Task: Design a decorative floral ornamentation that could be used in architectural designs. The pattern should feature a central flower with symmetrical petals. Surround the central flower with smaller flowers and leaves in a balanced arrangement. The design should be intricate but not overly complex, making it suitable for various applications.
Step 1645:
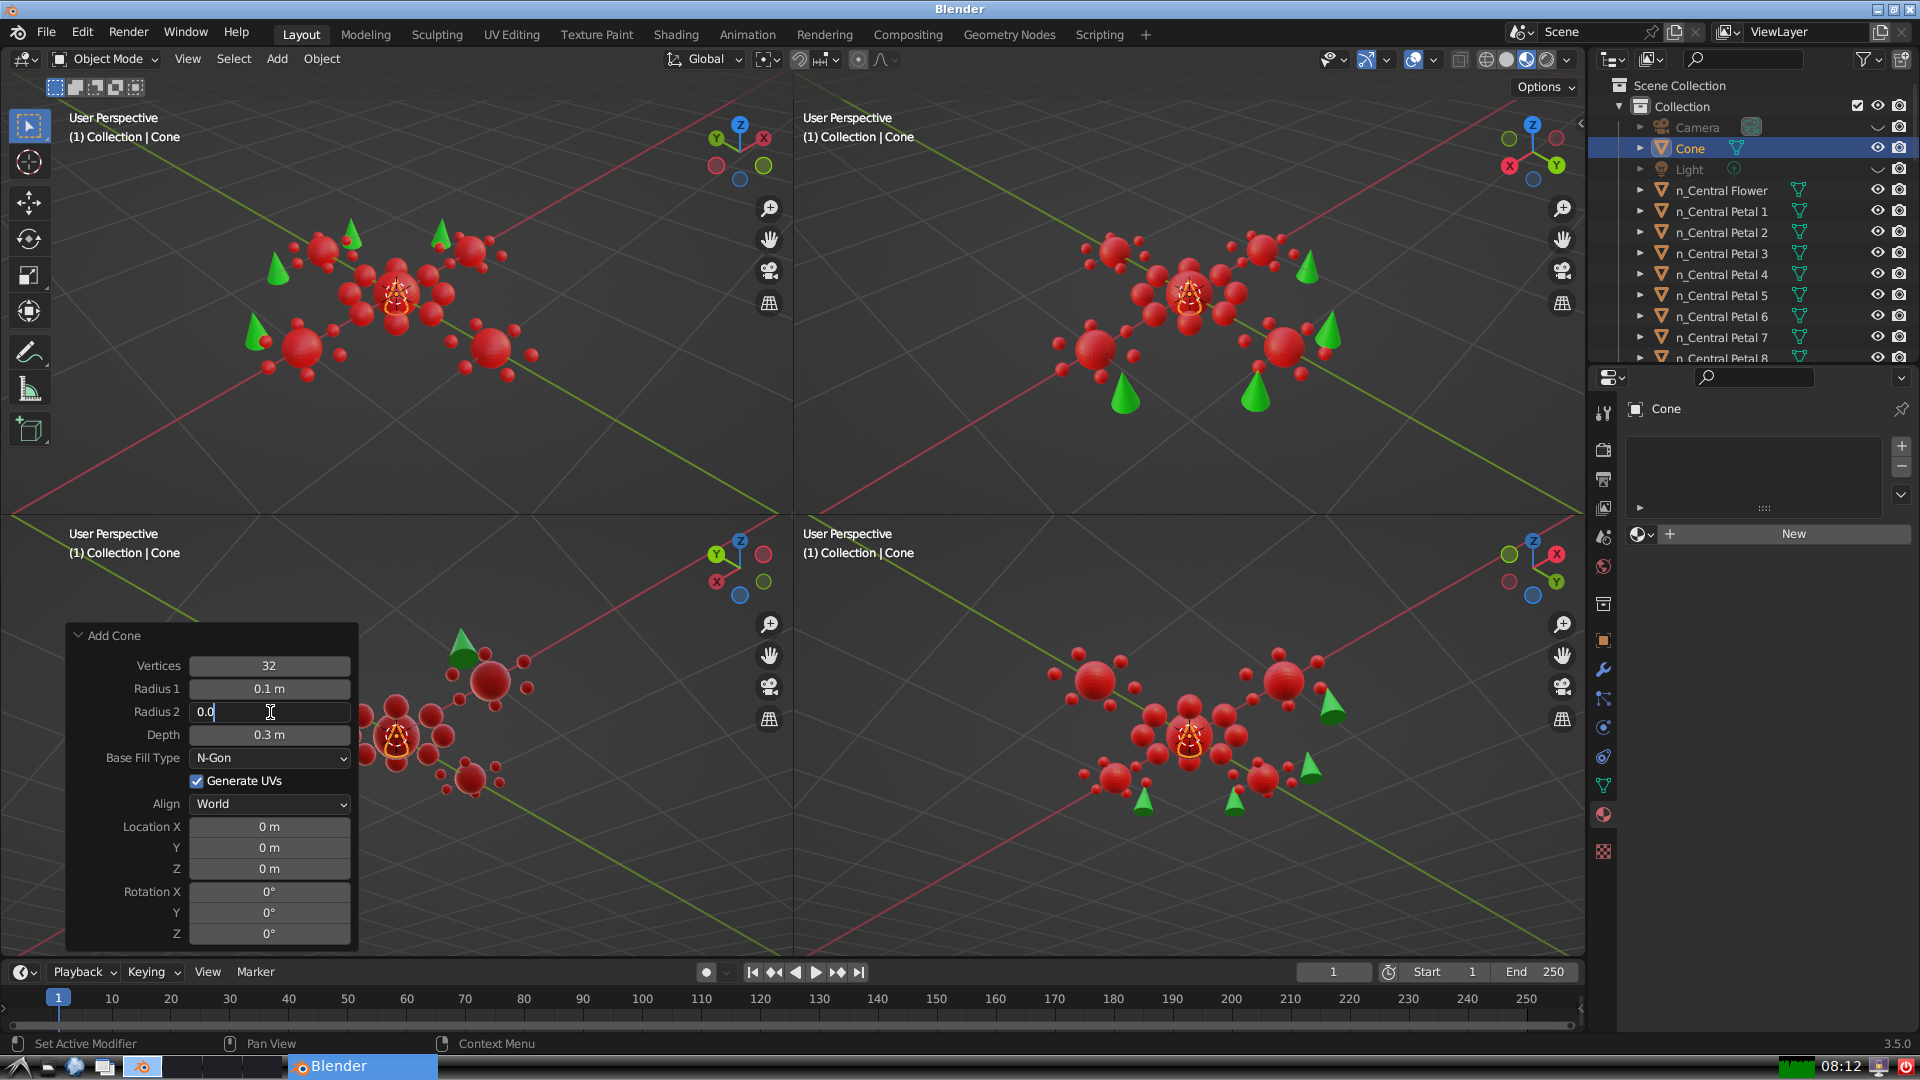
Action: {"key_press": ['Return']}